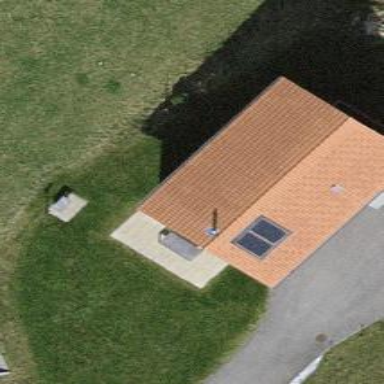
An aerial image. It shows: Simple house.